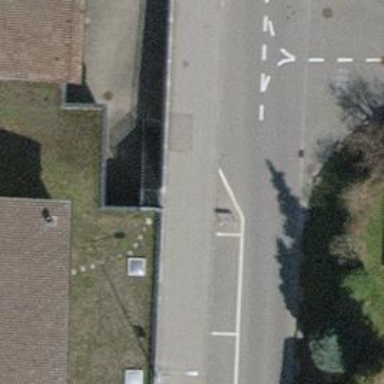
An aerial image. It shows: Set of steps on the road.